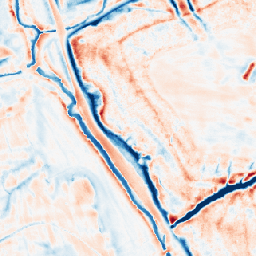
Category: edge_preserving
Decomposition family: bilateral
Decomposition parameters: d: 21
sigma_color: 50
sigma_space: 150
Upsampling method: area
Upsampling parameters: scale: 8
Upsampling scale: 8